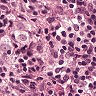
Metastatic tissue present: yes